Current action and preconditions to check: trajectory_clear

Your task: For each precondition in the list above, predict whether it will hold at this action.

Consider the current scene as observed from the mobile robot's camera, and analyze the predicted future states of all dynamic agents (e.g., people, animals, vehicles, or any moving entities) within the NEXT SECOND.

IMPORTANT: Only answer "very likely" if you are absolutely certain—based on strong, clear evidence—that a dynamic agent will violate the precondition in the predicted future state. Do NOT answer "very likely" for unlikely, ambiguous, or low-probability risks.

Ask yourself for each precondition: Is there a high probability, with clear and convincing evidence, that the predicted future states of any dynamic agent will interfere with the predicted future state of the currently executing action within the NEXT SECOND, causing that precondition to fail?

Assess the risk level based on these predictions. Use "likely" or "very likely" if motions create a clear risk of interference.

Use "neutral" or "improbable" if agents are nearby but their predicted paths are clearly diverging or non-conflicting.

Failure Risk Categories: "very improbable", "improbable", "neutral", "likely", "very likely"

Answer Format: Output ONLY the probability_of_failure value from these categories: "very improbable", "improbable", "neutral", "likely", "very likely"

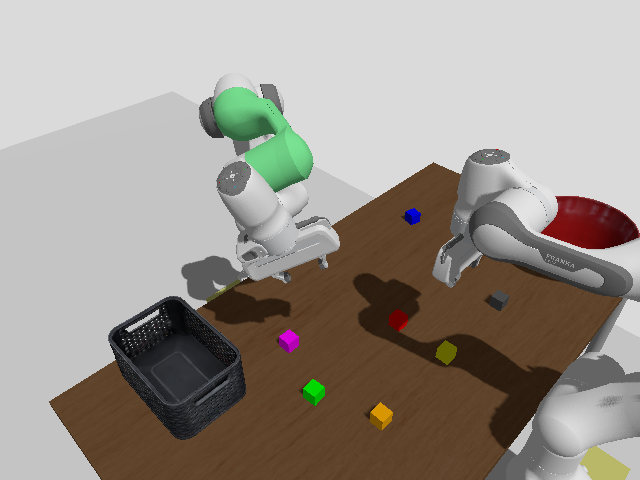

Answer: improbable